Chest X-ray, PA view. Patient: 53 years old, sex M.
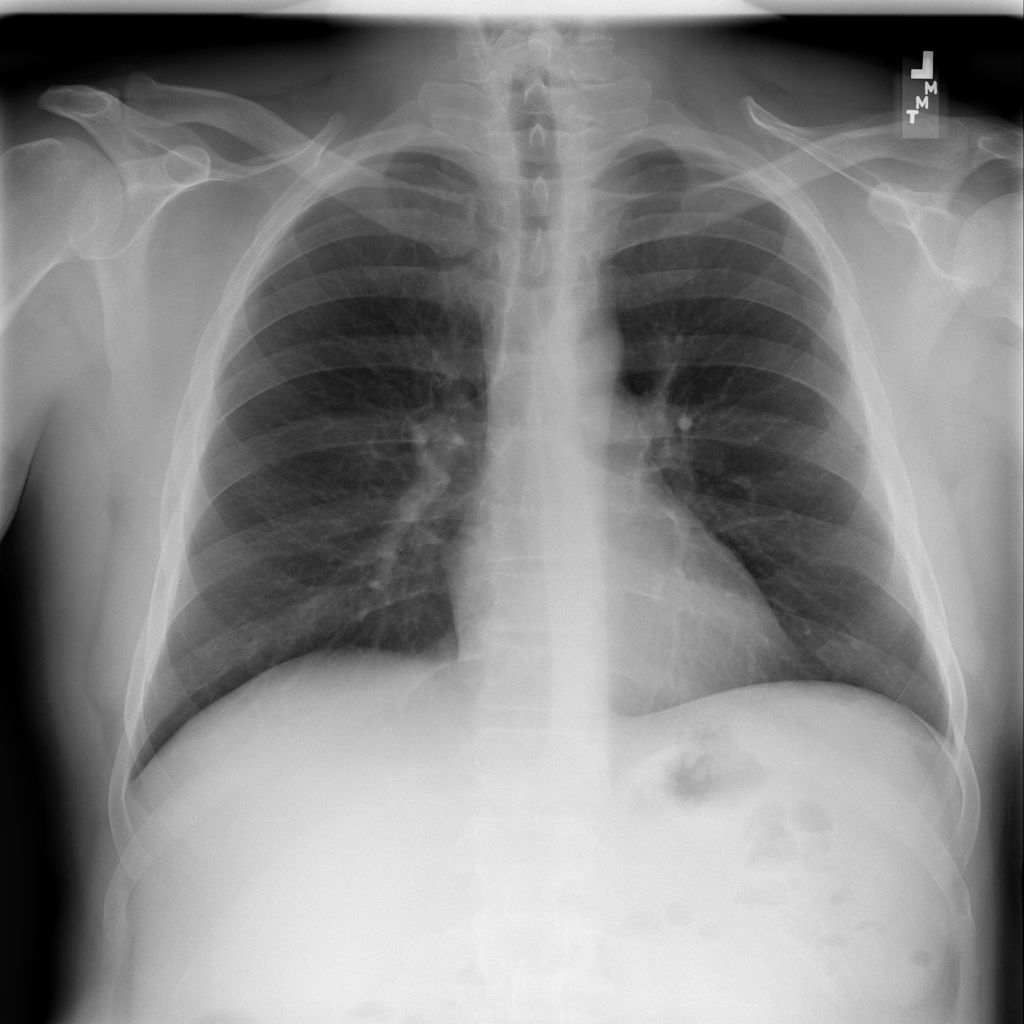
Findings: No Finding